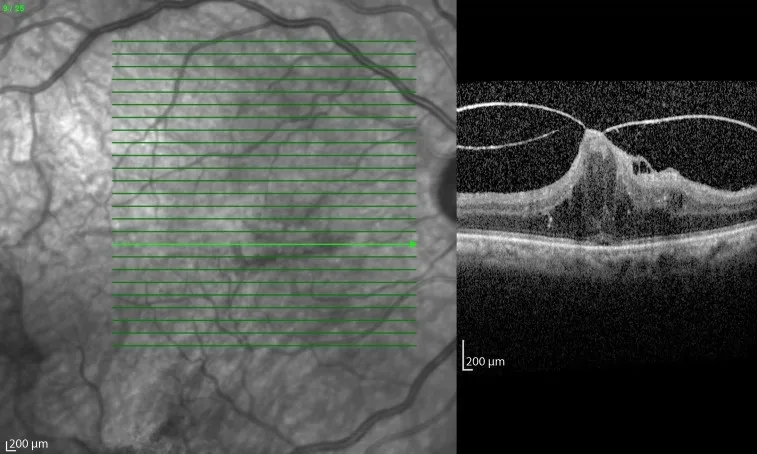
A; Optical coherence tomography images of patient 1 obtained just before C3F8 intravitreal injection. The figure shows a vitreomacular traction with schisis-like splitting of the retina. The posterior vitreous is still attached at the optic disc.
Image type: ophthalmic_imaging (oct)